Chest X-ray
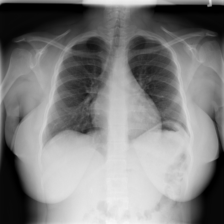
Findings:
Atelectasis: negative
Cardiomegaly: negative
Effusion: negative
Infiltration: positive
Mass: negative
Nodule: negative
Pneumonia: negative
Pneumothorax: negative
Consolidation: negative
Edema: negative
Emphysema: negative
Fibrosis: negative
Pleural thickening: negative
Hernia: negative